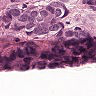
Metastatic tissue present: yes